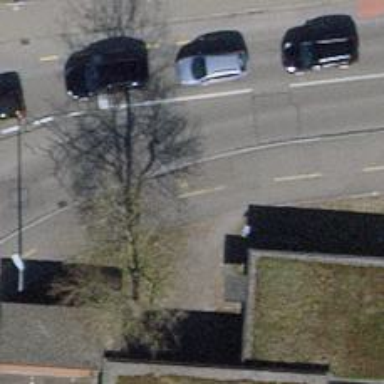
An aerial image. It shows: Asphalt path with sidewalk for both cyclists and pedestrians.